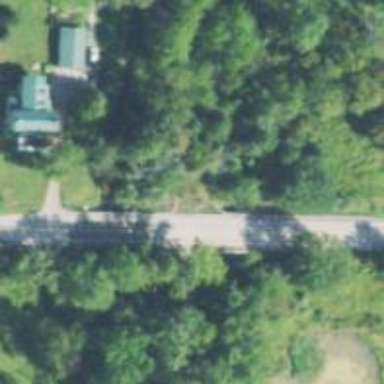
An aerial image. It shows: Culvert tunnel.